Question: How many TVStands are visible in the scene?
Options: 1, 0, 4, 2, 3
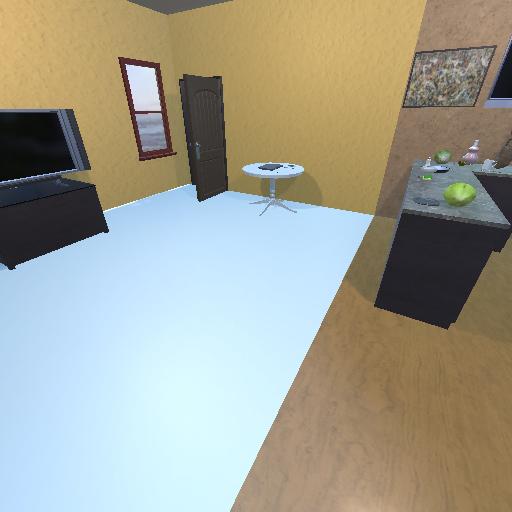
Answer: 1